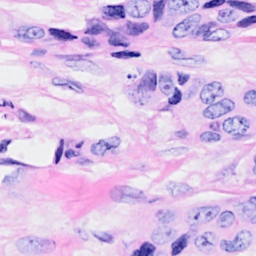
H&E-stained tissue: Breast